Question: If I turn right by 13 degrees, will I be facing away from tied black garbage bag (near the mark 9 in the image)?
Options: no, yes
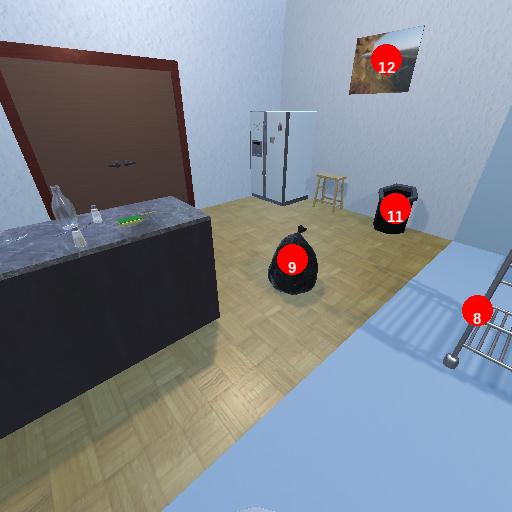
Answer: no